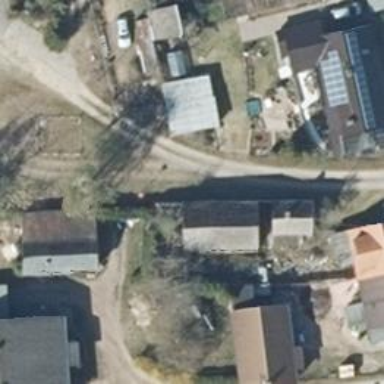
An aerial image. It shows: Driveway leading to service road.